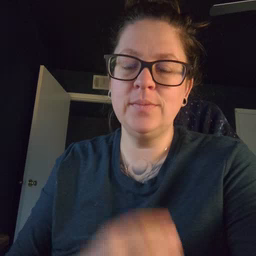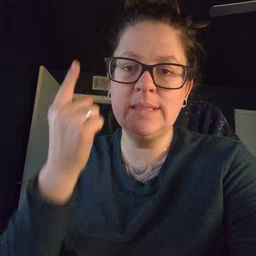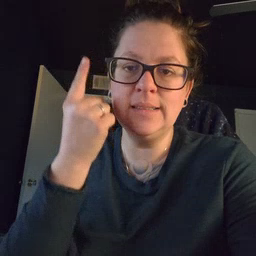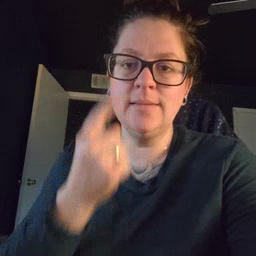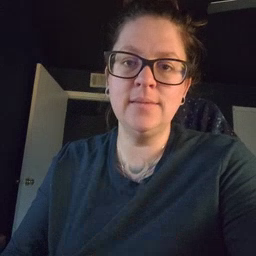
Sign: think